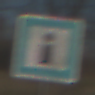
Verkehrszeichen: Informationsstelle
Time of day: MorningAfternoon
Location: Outdoor (Nature)
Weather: PartlyCloudy
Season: NotSpecified
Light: Natural